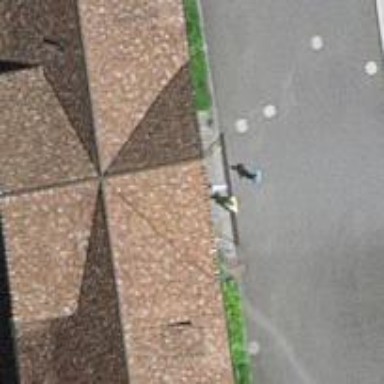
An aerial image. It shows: Paved footway passing through building tunnel.